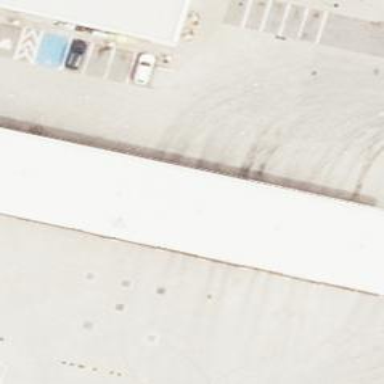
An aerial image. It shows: Fuel station.